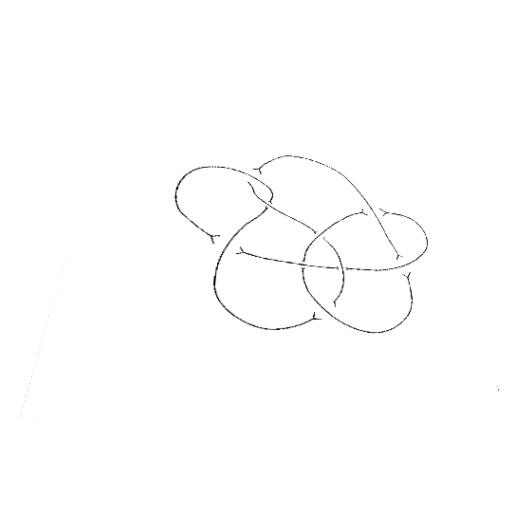
Crossing number: 9